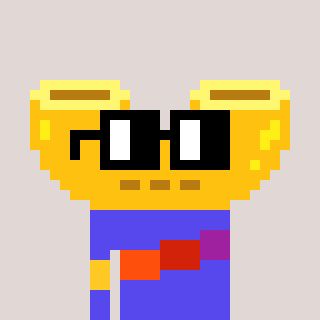
a pixel art character with square black glasses, a macaroni-shaped head and a computerblue-colored body on a warm background